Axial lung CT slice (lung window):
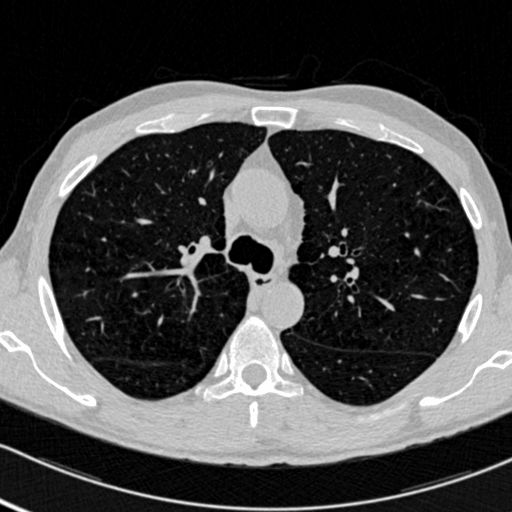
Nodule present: no